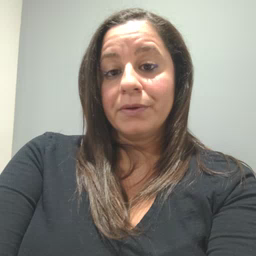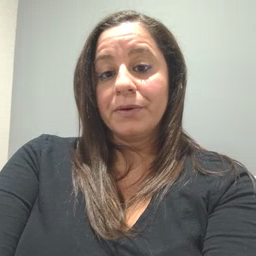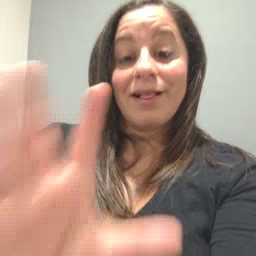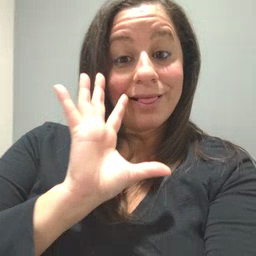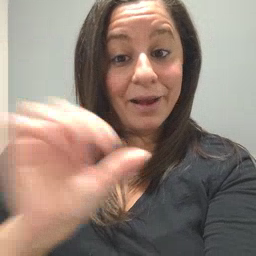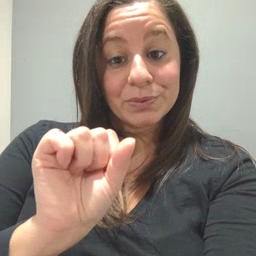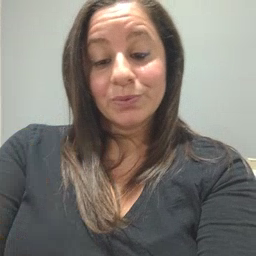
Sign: loud